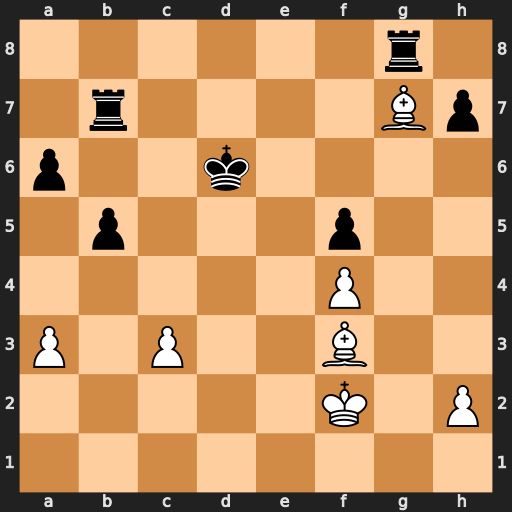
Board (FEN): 6r1/1r4Bp/p2k4/1p3p2/5P2/P1P2B2/5K1P/8
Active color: w
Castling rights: -
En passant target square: -
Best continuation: Be5+ Kd7 Bxb7